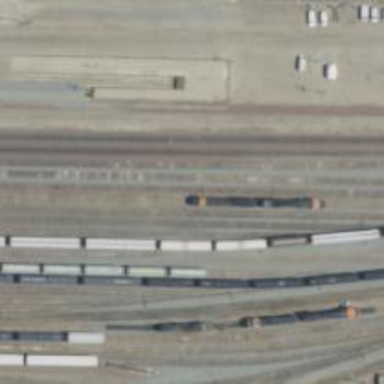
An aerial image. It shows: Railway yard used for servicing trains.